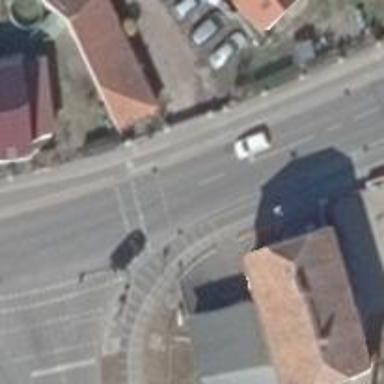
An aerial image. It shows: Road crossing with traffic signals.